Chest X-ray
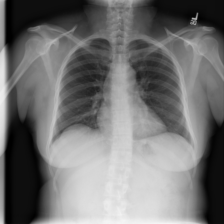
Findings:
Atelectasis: negative
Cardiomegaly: negative
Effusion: negative
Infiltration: negative
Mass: negative
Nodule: negative
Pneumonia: negative
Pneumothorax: negative
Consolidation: negative
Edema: negative
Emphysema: negative
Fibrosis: negative
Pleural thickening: negative
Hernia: negative